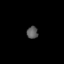
Tissue: lung
Cell type: Endothelial cells
Senescence score: 0.6198
Nuclear area (px): 137
Mean DAPI intensity: 89.737